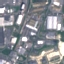
Land use / land cover class: Industrial